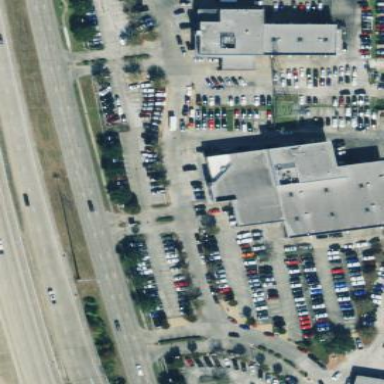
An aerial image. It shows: Building housing car shop.